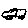
Label: car